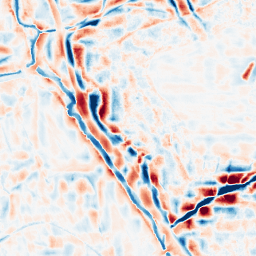
Category: wavelet
Decomposition family: wavelet_reverse_biorthogonal
Decomposition parameters: wavelet: rbio5.5
level: 4
Upsampling method: sinc_hamming
Upsampling parameters: scale: 8
kernel_size: 16
Upsampling scale: 8